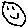
Label: smiley face